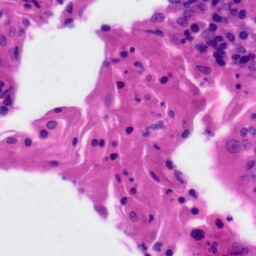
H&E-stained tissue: Tonsil